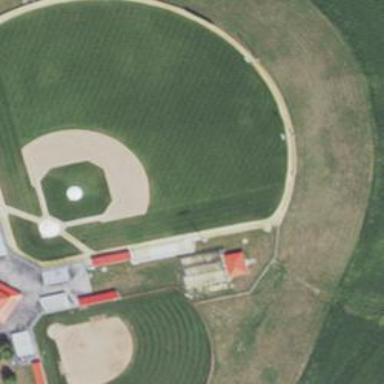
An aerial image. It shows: Baseball/softball pitch for leisure and sports activities.